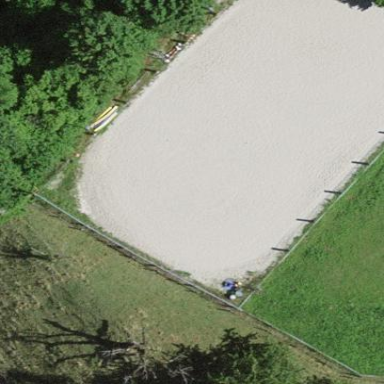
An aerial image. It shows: Equestrian pitch used for leisure and sports activities.